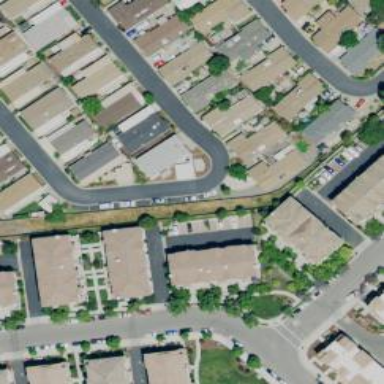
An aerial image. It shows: Alleyway designated as service road.